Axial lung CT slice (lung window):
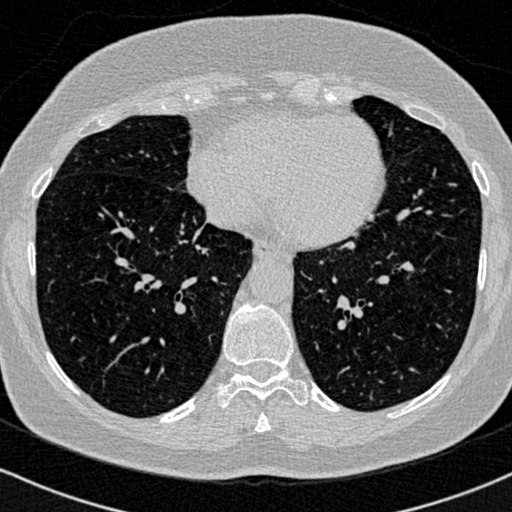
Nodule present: no